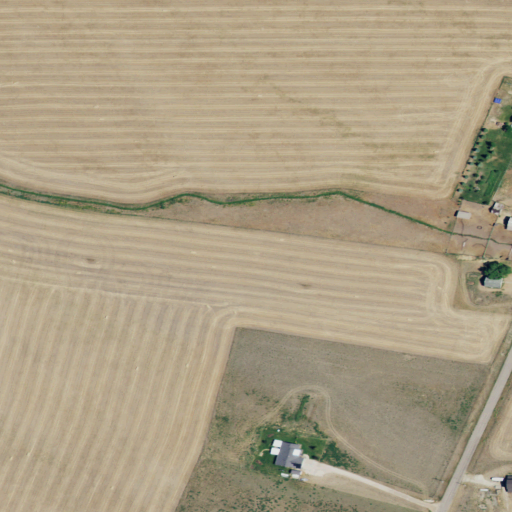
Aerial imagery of valley in Idaho named Sheep Hollow containing cultivated crops, pasture, open development, and shrub